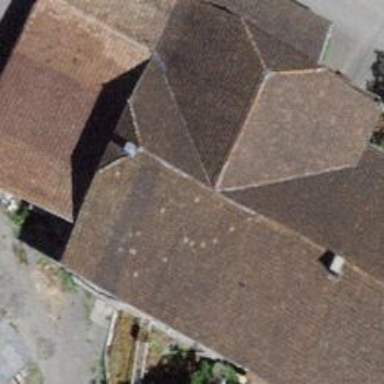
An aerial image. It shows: Farm building.